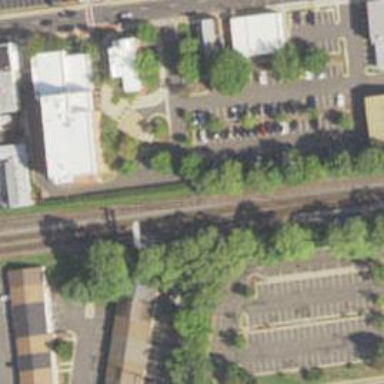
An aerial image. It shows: Service road with separate asphalt sidewalk.